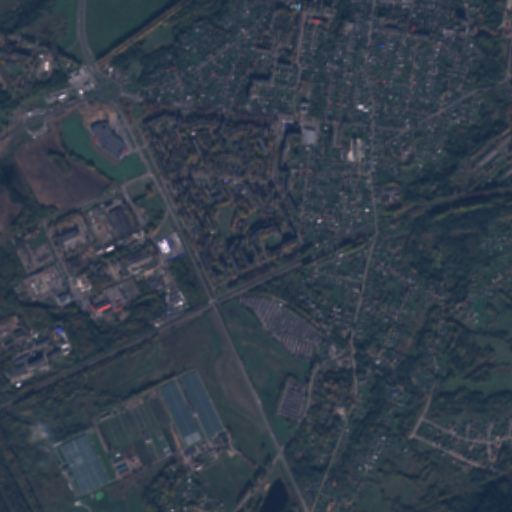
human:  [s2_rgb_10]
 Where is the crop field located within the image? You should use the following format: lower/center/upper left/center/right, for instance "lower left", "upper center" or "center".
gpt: The crop field is located in the lower left of the image.
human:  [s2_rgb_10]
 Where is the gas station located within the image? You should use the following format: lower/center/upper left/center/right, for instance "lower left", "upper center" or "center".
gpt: The gas station is located in the upper left of the image.
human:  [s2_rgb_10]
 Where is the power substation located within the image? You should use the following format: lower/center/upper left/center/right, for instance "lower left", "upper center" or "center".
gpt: The power substation is located in the center of the image.
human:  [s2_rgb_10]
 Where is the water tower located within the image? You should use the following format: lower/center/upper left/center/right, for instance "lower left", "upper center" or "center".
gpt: The water tower is located in the lower left of the image.
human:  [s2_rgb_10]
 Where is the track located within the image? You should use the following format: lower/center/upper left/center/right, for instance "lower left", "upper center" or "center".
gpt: There is no track in the image.